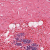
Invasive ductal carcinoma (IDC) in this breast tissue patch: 0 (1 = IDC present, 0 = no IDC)